Question: At each time, any colored ball can be exchanged with the white ball. How many such exchanges are needed at least to make all the red balls arranged in front of the green balls (white ball positions are arbitrary)?
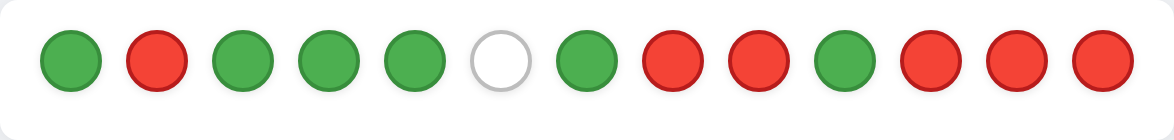
Answer: 9